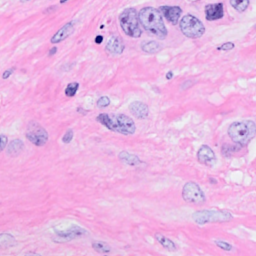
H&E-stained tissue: Breast